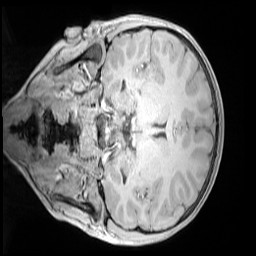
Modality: MP2RAGE
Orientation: coronal
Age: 10
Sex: male
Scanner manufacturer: siemens
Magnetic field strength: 3 T
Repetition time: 4 s
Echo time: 0.00303 s